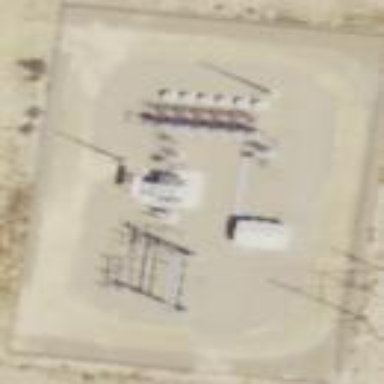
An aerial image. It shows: Generation substation.